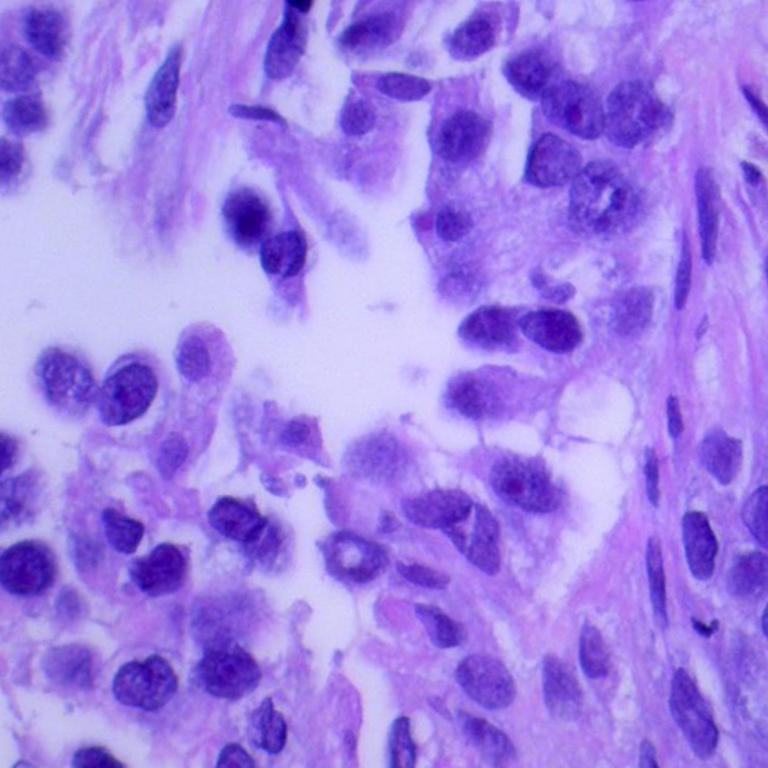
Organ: lung
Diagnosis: adenocarcinomas